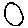
Label: circle